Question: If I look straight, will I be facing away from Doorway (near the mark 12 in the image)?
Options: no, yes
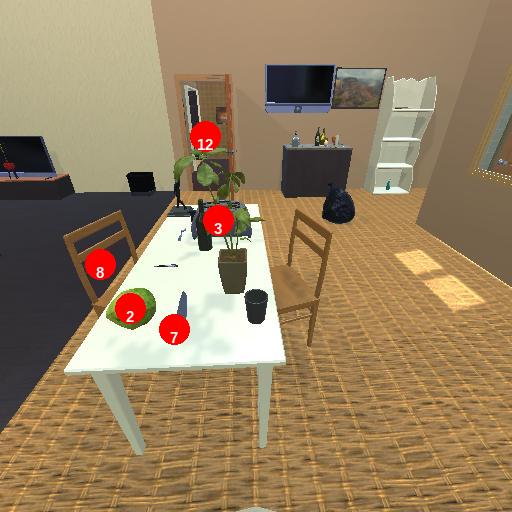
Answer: no